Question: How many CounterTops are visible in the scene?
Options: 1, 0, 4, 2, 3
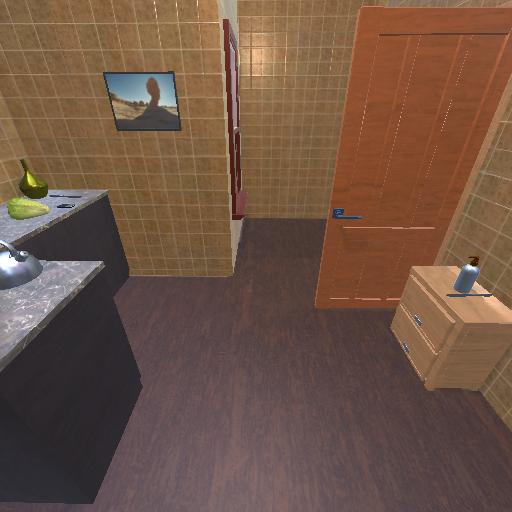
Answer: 1